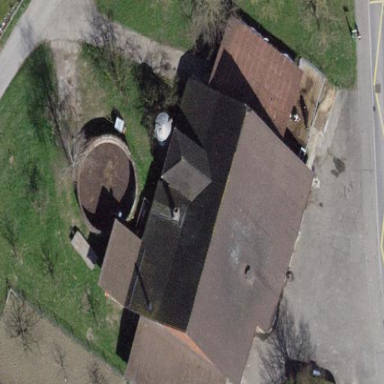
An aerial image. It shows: Barn.